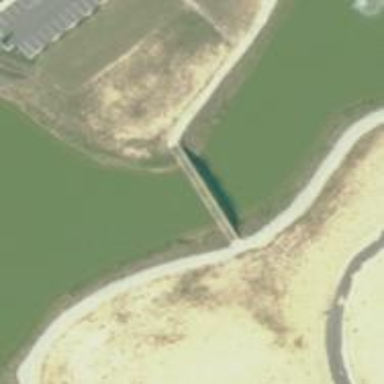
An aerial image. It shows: Path on bridge.